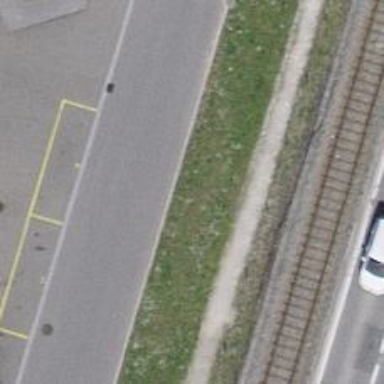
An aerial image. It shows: Bench.